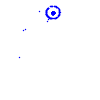
Particle: pion